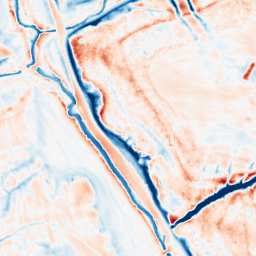
Category: multiscale
Decomposition family: dog_multiscale
Decomposition parameters: sigma_ratio: 1.6
n_scales: 5
base_sigma: 0.5
Upsampling method: quadratic
Upsampling parameters: scale: 4
Upsampling scale: 4